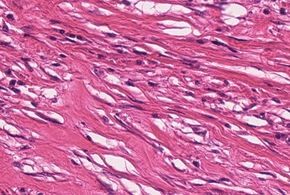
Tumor epithelial tissue: no
Tumor-associated stroma tissue: yes
Normal tissue: no